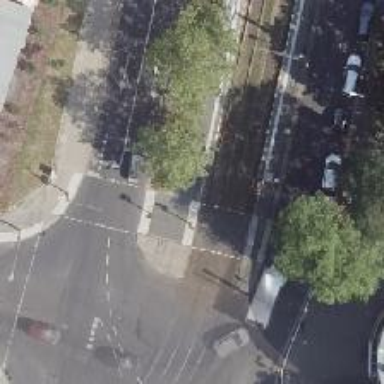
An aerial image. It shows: Tram crossing with traffic signals.